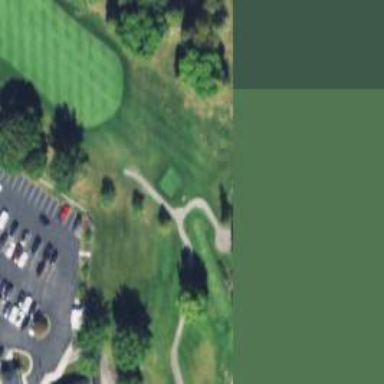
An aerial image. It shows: Service road designated as golf cart path.